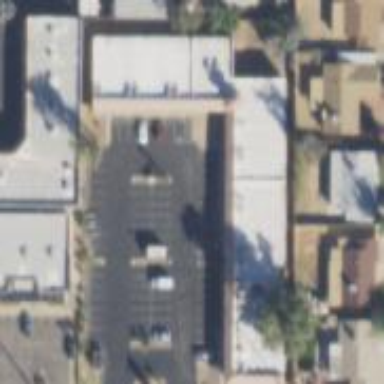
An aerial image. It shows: Retail building.